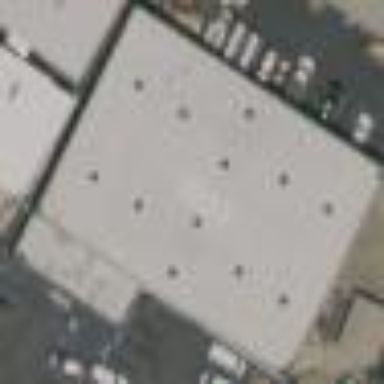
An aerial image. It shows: Industrial building.